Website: macys
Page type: billing-address
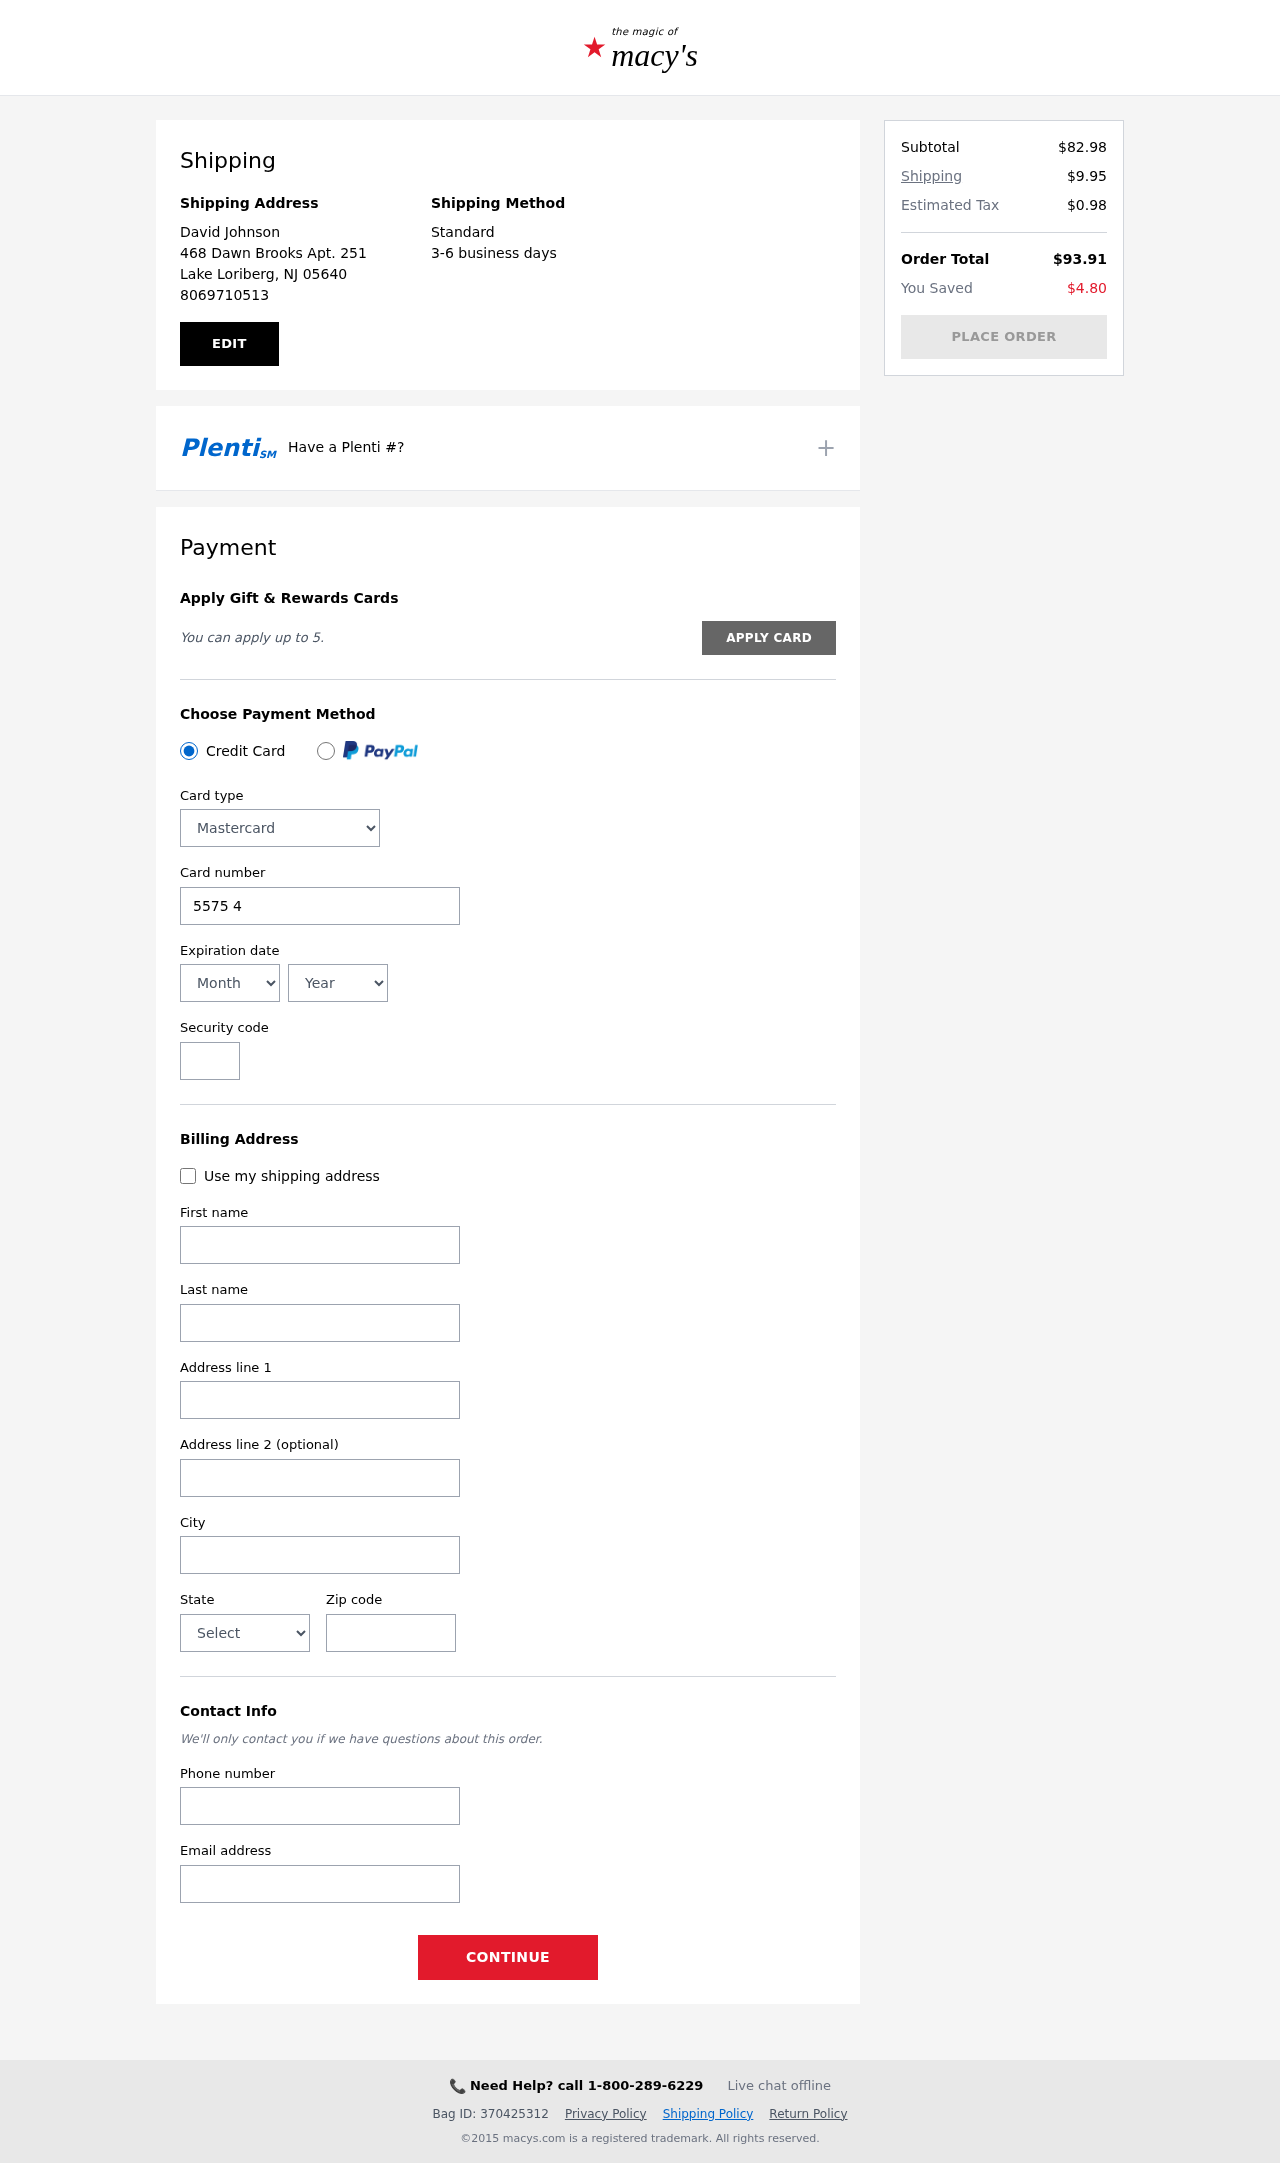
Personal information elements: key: PII_CARD_CVV
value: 991
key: PII_CARD_EXPIRY_MONTH
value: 02
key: PII_CARD_EXPIRY_YEAR
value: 26
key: PII_CARD_NUMBER
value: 5575 4105 6887 6556
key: PII_CARD_TYPE
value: Mastercard
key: PII_CITY
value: Lake Loriberg
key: PII_CITY_STATE_ZIP
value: Lake Loriberg, NJ 05640
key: PII_EMAIL
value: david.johnson@gmail.com
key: PII_FIRSTNAME
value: David
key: PII_FULLNAME
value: David Johnson
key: PII_LASTNAME
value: Johnson
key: PII_PHONE
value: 8069710513
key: PII_POSTCODE
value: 05640
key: PII_STATE
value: New Jersey
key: PII_STREET
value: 468 Dawn Brooks Apt. 251
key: PII_STREET2
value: Apt. 614
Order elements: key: ORDER_SUBTOTAL
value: $82.98
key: ORDER_SHIPPING_COST
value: $9.95
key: ORDER_TAX
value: $0.98
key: ORDER_TOTAL
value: $93.91
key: ORDER_SAVINGS
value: $4.80